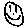
Label: smiley face